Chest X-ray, PA view. Patient: 55 years old, sex M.
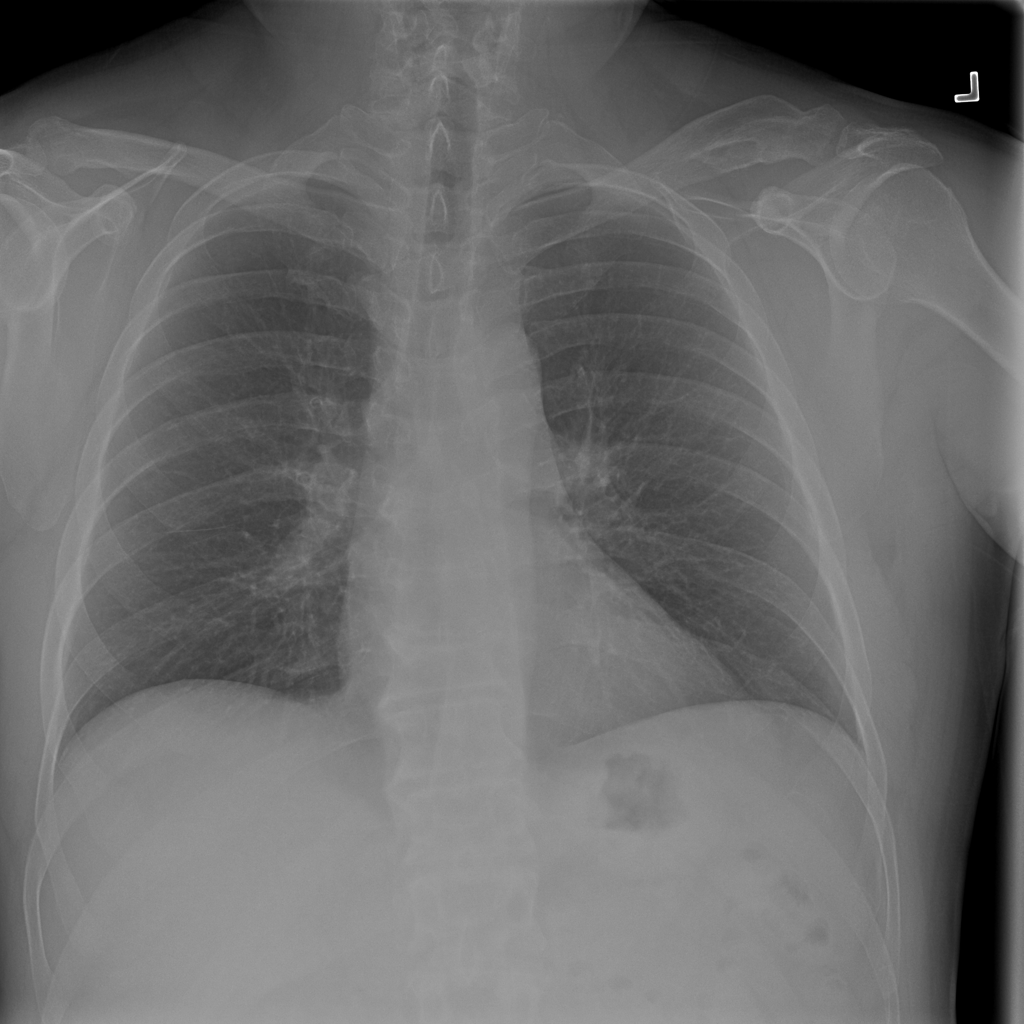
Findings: No Finding